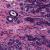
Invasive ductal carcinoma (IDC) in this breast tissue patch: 0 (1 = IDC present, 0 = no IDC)